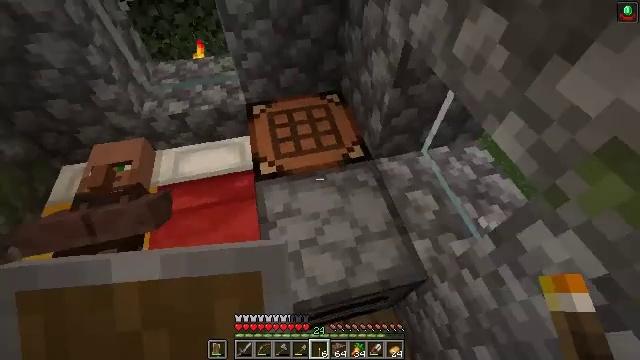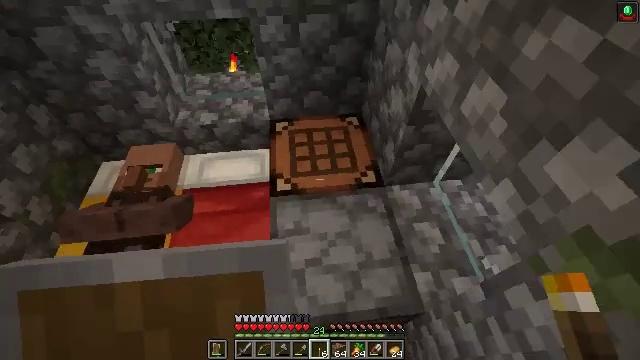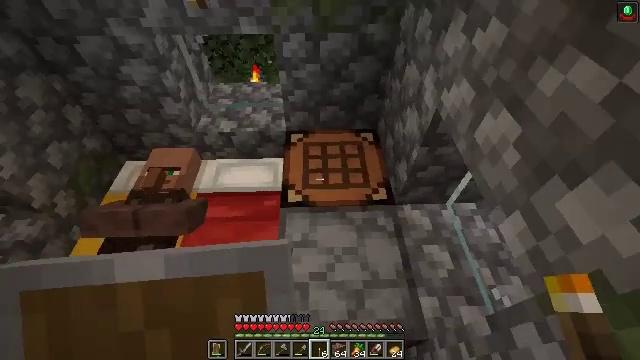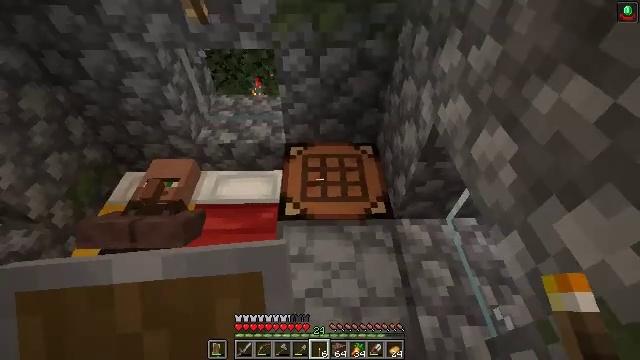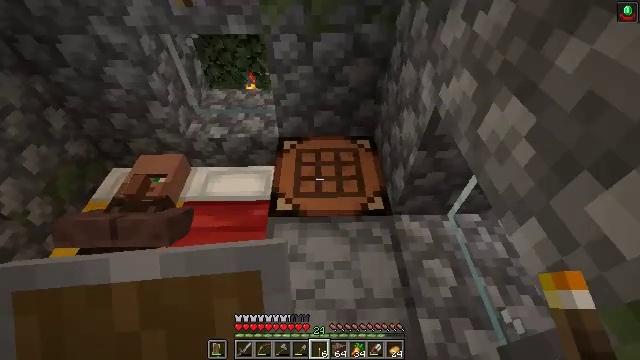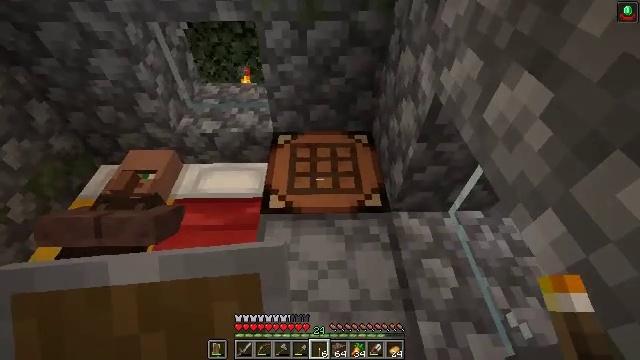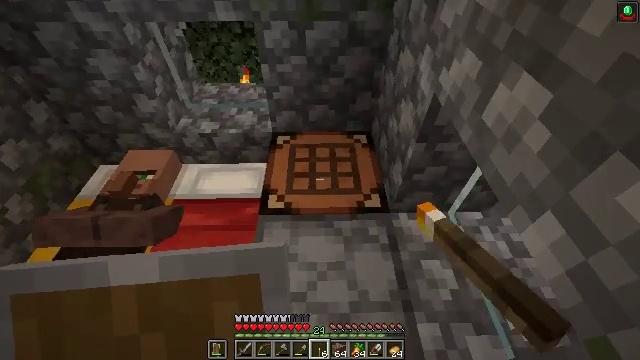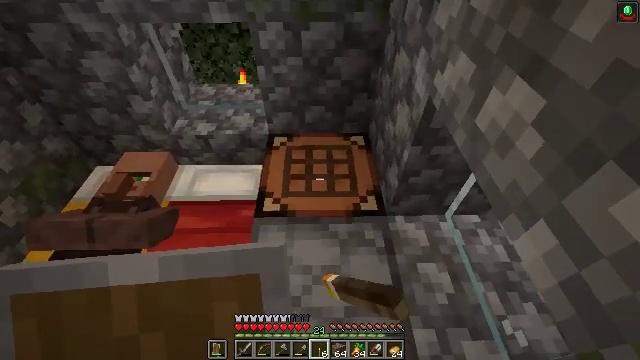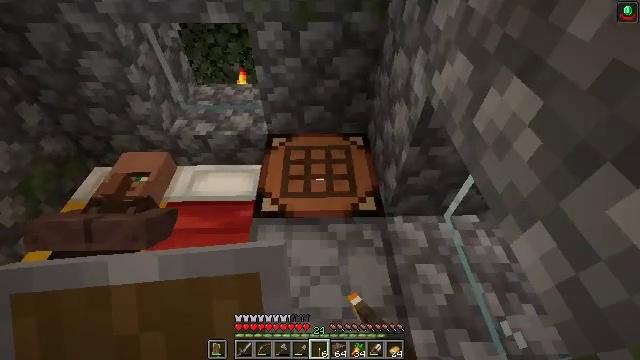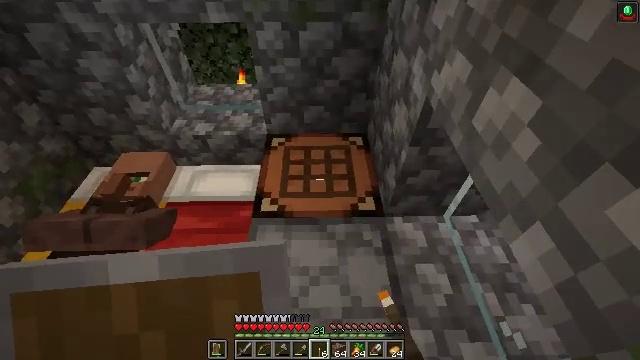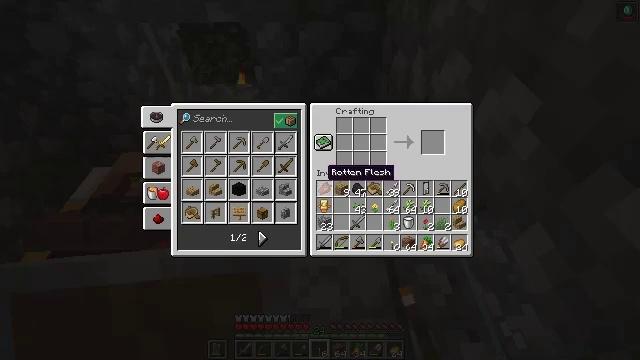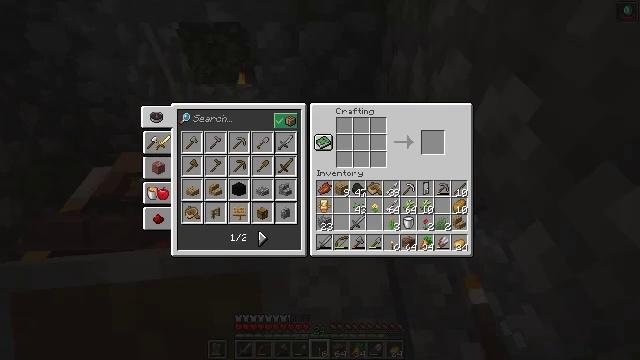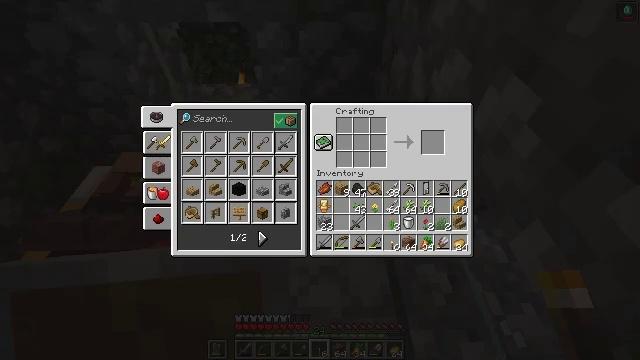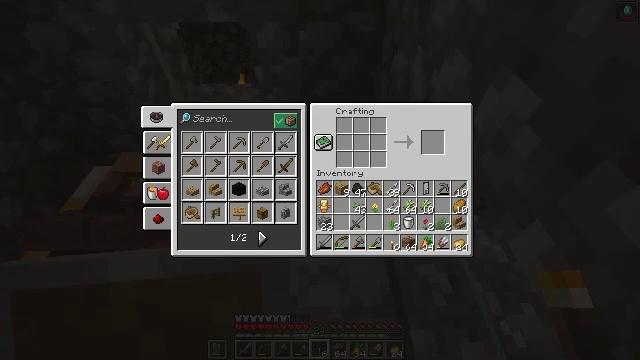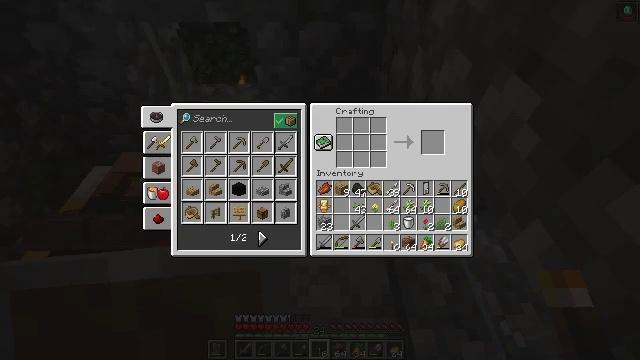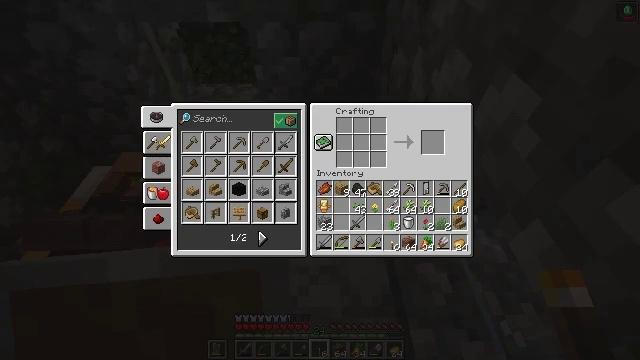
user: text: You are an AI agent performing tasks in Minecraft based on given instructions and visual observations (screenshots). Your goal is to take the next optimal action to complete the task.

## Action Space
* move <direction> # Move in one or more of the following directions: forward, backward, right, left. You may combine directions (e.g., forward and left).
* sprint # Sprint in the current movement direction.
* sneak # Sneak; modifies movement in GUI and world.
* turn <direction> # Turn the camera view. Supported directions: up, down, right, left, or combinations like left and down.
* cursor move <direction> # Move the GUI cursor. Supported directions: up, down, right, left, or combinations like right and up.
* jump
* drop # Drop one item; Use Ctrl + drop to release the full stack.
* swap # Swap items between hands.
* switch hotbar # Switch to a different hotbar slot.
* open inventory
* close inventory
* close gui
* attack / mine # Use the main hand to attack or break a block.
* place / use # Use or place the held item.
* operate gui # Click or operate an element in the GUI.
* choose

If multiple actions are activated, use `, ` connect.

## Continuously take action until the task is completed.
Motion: motion action
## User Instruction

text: Obtain orange dye by crafting with two dyes.
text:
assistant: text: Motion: turn left and up
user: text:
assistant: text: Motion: turn left and up
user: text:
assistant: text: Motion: turn up
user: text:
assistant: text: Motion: no_op
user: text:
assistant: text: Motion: use / place
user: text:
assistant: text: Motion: use / place
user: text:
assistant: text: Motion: no_op
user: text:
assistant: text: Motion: no_op
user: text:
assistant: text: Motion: no_op
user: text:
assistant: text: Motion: no_op
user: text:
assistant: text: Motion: turn left
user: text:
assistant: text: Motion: no_op
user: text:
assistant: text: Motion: no_op
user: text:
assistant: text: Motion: no_op
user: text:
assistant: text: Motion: no_op
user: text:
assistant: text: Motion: turn left
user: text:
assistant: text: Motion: turn left
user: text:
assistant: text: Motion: turn left
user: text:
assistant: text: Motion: turn left
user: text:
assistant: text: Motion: no_op
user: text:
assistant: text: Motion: attack / mine
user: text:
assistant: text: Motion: attack / mine
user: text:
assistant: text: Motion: no_op
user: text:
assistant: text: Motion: no_op
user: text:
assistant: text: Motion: no_op
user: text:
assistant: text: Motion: no_op
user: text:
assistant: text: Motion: no_op
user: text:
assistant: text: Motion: no_op
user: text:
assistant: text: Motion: turn right and up
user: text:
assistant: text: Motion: turn right